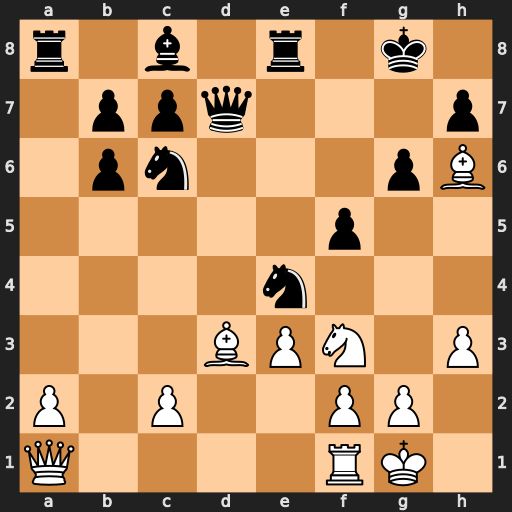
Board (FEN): r1b1r1k1/1ppq3p/1pn3pB/5p2/4n3/3BPN1P/P1P2PP1/Q4RK1
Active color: w
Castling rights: -
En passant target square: -
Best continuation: Bc4+ Re6 Bxe6+ Qxe6 Qg7#